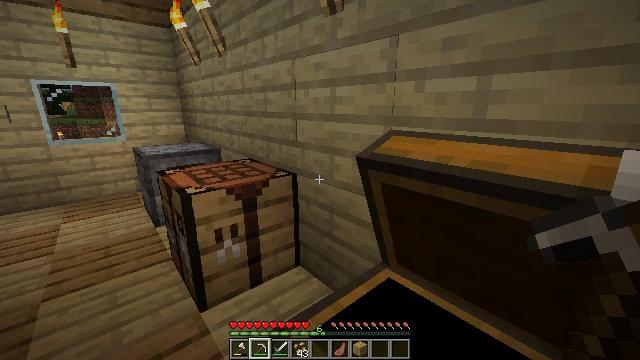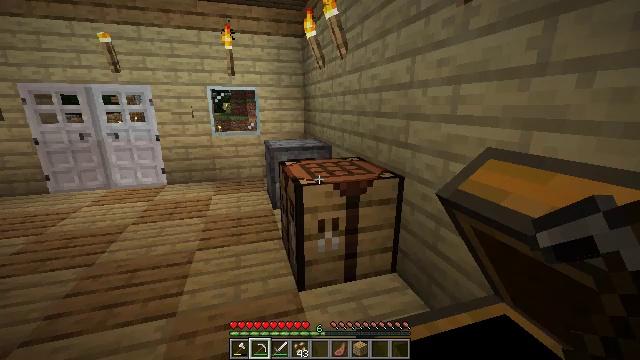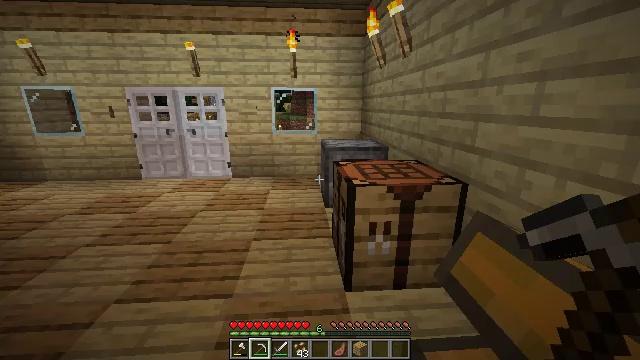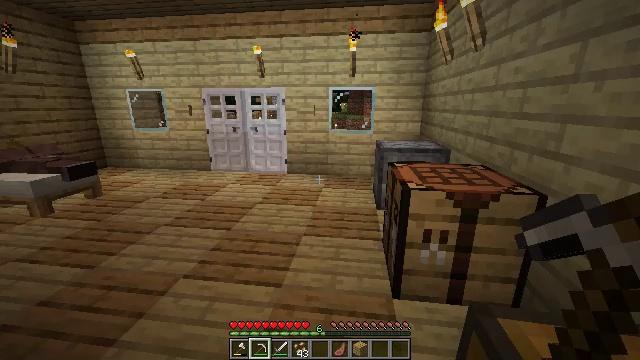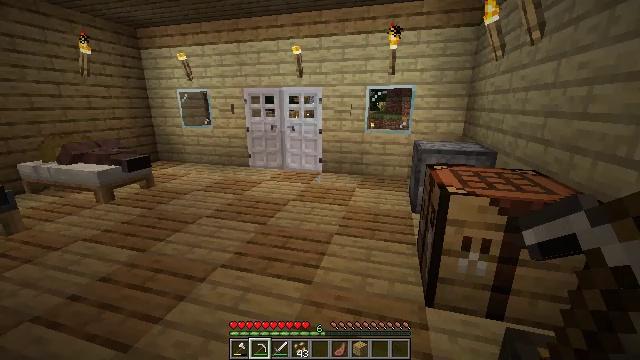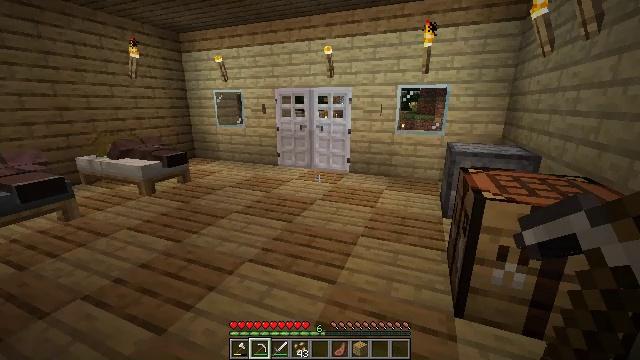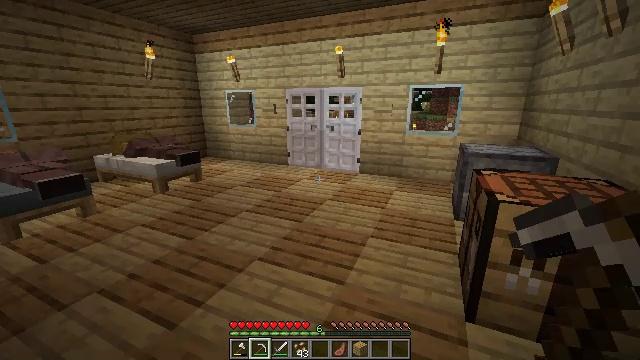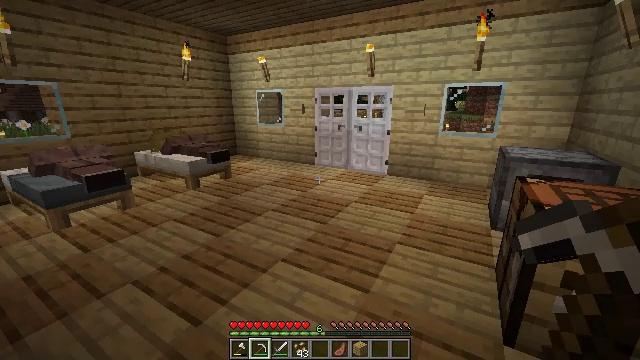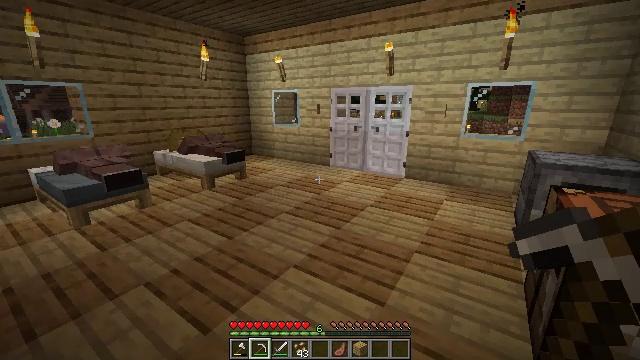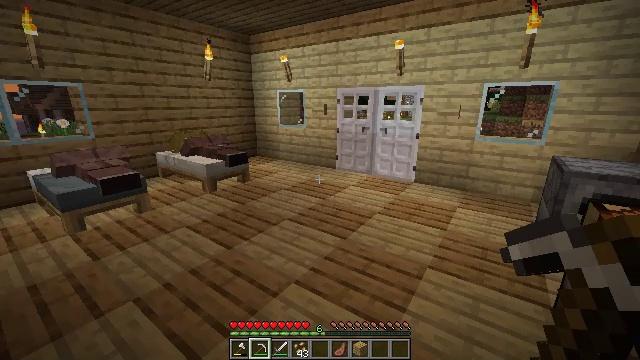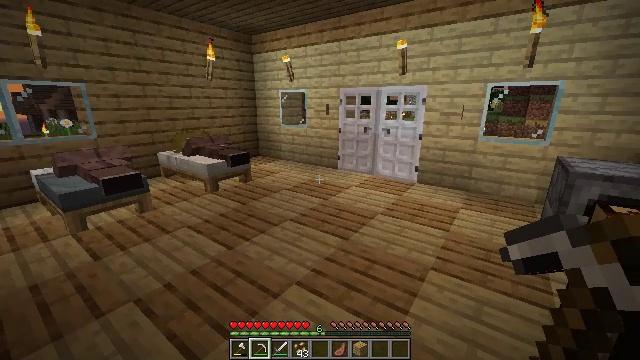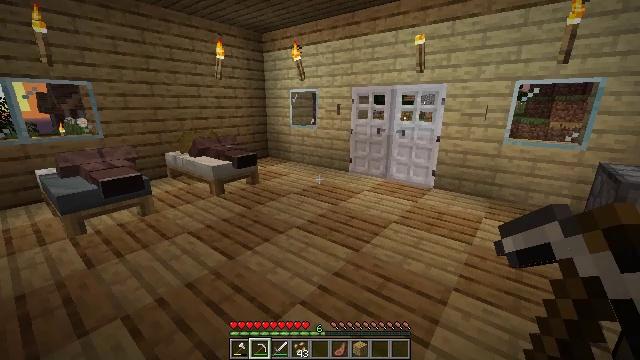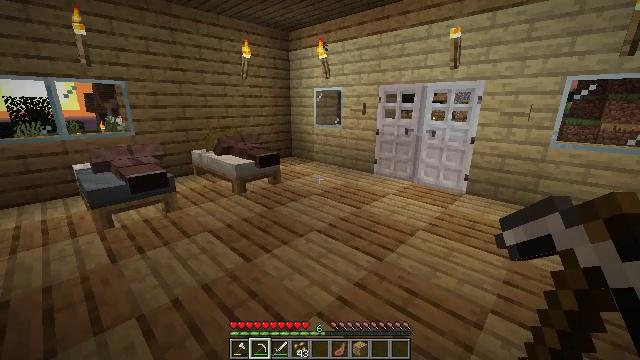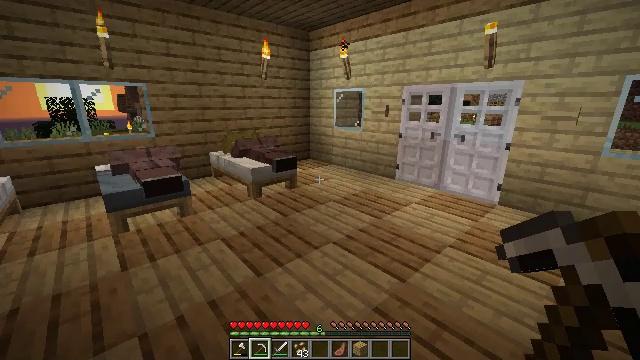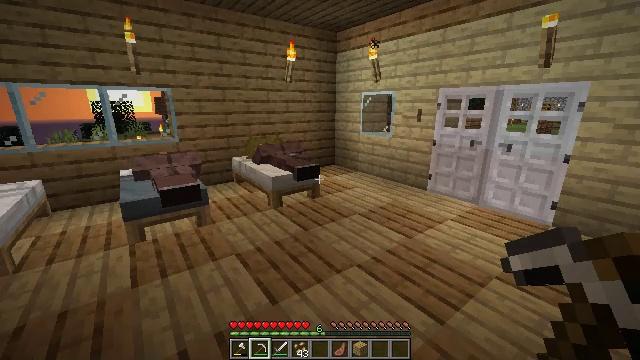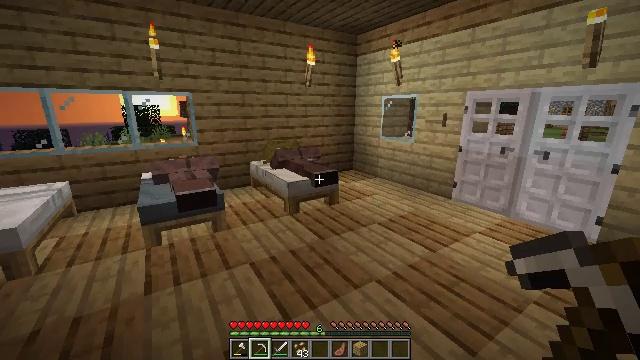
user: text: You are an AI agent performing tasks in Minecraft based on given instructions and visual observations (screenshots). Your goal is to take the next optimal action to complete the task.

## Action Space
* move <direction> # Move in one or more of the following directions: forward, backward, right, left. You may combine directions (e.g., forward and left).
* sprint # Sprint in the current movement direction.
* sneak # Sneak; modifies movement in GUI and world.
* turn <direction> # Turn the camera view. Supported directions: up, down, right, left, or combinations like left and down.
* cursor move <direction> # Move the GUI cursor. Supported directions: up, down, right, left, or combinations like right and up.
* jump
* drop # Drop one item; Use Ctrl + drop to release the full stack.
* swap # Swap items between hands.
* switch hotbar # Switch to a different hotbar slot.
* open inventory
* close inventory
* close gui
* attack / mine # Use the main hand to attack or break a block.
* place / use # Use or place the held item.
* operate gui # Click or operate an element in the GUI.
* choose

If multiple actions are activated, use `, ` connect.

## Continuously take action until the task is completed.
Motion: motion action
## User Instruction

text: Remove a cooked porkchop from the inventory.
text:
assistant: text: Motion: turn left
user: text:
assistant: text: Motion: turn left
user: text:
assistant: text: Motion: turn left
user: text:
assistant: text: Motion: turn left
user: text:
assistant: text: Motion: turn left
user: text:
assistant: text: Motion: turn left
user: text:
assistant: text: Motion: move forward, turn left
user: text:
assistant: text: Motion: move forward, turn left
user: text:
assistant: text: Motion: move forward, turn left
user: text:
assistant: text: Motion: move forward
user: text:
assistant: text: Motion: move forward, turn left
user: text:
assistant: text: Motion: move forward, turn left
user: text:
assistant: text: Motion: move forward, turn left
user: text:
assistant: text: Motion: move forward, turn left
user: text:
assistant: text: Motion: move forward, turn left
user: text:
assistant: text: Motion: move forward, turn left
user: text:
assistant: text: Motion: move forward, turn left
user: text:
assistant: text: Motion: move forward
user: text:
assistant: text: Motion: move forward
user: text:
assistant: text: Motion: move forward
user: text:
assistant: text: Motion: move forward
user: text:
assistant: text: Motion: no_op
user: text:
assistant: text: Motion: no_op
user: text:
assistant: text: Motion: no_op
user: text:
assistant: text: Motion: no_op
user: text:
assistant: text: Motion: no_op
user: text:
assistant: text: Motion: no_op
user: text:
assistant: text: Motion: no_op
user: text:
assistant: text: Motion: turn left
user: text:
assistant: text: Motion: turn left